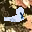
Label: 2